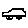
Label: car